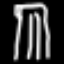
Label: pants